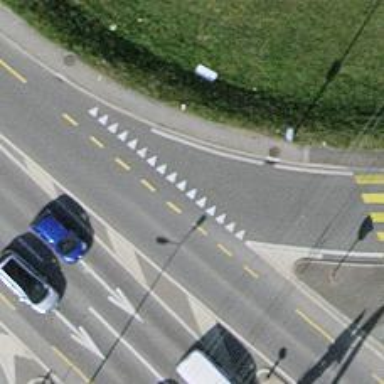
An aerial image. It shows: Road with "give way" sign.